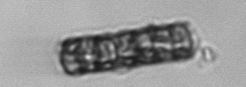
Label: Paralia_sulcata